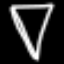
Label: diamond